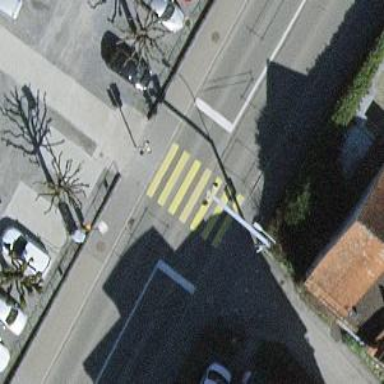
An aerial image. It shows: Road with traffic signals at the crossing.